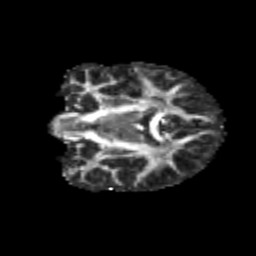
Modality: FA
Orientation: coronal
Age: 12
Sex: female
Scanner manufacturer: siemens
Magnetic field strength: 3 T
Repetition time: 3.8 s
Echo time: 0.07 s